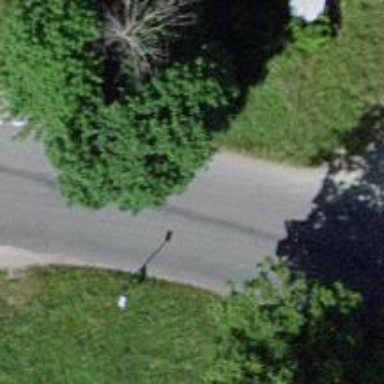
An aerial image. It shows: Paved residential road.